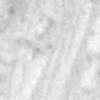
Label: change